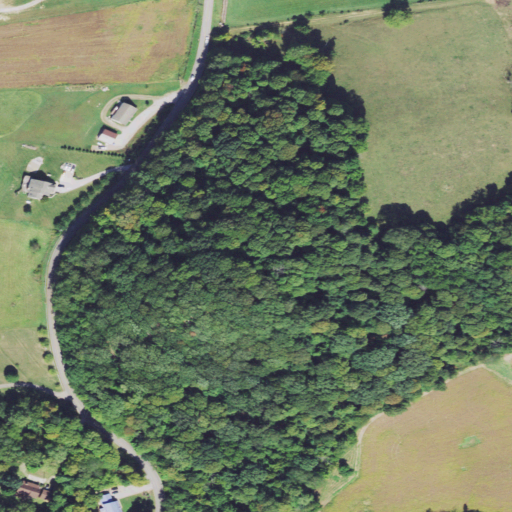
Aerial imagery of mountain in Ohio named Becks Knob containing deciduous forest, cultivated crops, pasture, open development, low intensity development, and mixed forest